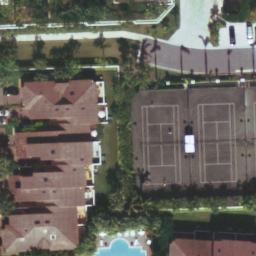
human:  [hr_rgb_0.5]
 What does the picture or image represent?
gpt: tennis court